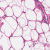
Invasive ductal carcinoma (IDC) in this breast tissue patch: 0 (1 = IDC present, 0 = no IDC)